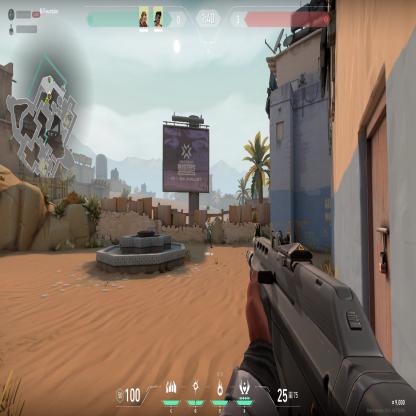
Label: teammate